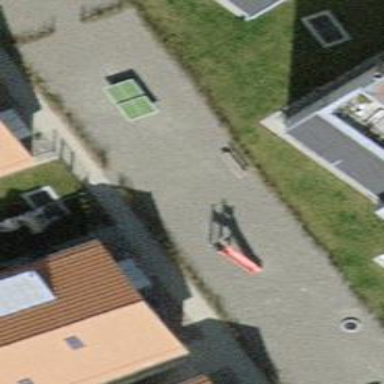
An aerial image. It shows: Playground with slide.